Question: Given the following four-coloring problem graph, where part of the region has been pre-colored, how many coloring combinations are there for the remaining region?
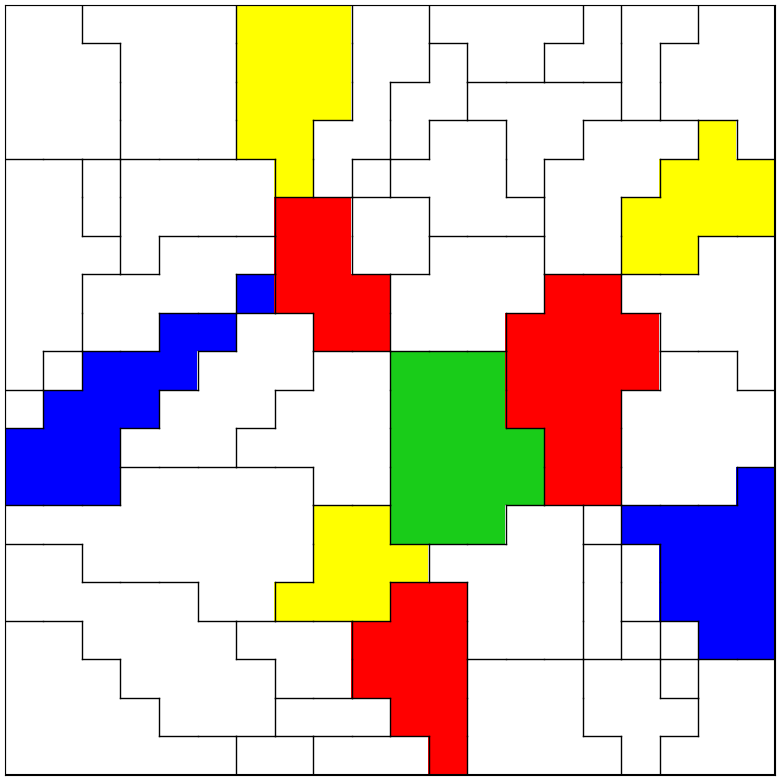
Answer: 44230800